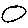
Label: circle